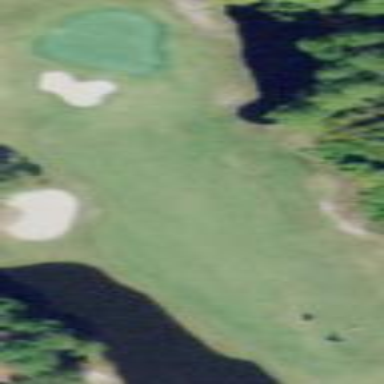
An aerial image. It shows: Golf fairway surrounded by grass.